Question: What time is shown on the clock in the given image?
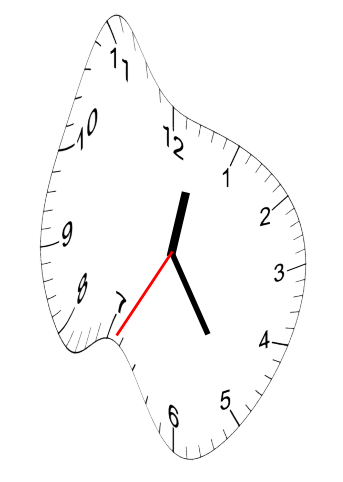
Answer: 12:24:35